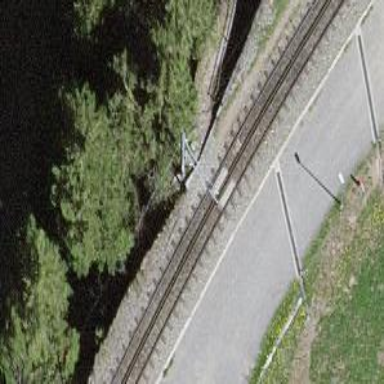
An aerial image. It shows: Railway crossing.